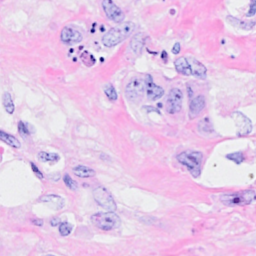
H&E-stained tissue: Breast